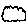
Label: cloud